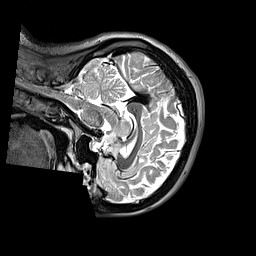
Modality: T2w
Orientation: sagittal
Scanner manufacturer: siemens
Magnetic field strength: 3 T
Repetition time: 3.2 s
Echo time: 0.406 s